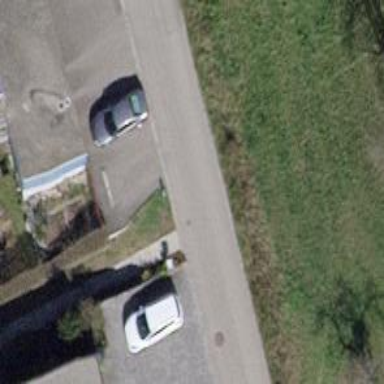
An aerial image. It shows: Set of steps on the road.